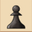
Piece: bP